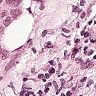
Metastatic tissue present: yes